Question: I'm trying to use LINQ to XML to create an Excel spreadsheet. I created a template spreadsheet, exported it to XML, pasted the XML into my code and then began to edit it. When I try to create a set of XElements using LINQ, I get these errors:

The first squiggle under '<Cell>' says "attribute specifier is not a complete statement"
The second under ss says "'>' expected"
The third under Type says "'Type' is a type and cannot be used in an expression"
Ignore the error under "Lot 1..." I will be putting an expression hole there.
The squiggle under '</Cell>' says "Identifier expected"
I have all of the Import statements that I should need for this code.
Any suggestions why these errors arise?
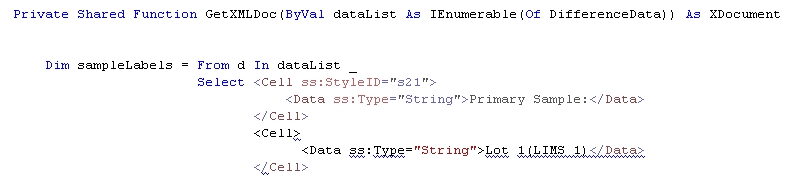
Answer: It looks like the inline XML after select has to be a single element, and you have two. Try putting them inside a root element.